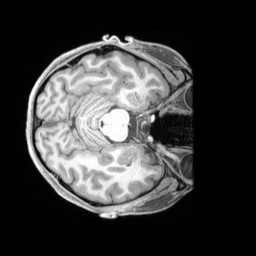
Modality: T1w
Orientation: axial
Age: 23
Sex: female
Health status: ill
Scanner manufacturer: siemens
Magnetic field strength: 3 T
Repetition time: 2.2 s
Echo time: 0.00218 s